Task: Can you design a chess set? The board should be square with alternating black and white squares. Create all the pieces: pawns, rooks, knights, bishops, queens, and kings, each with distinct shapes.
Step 477:
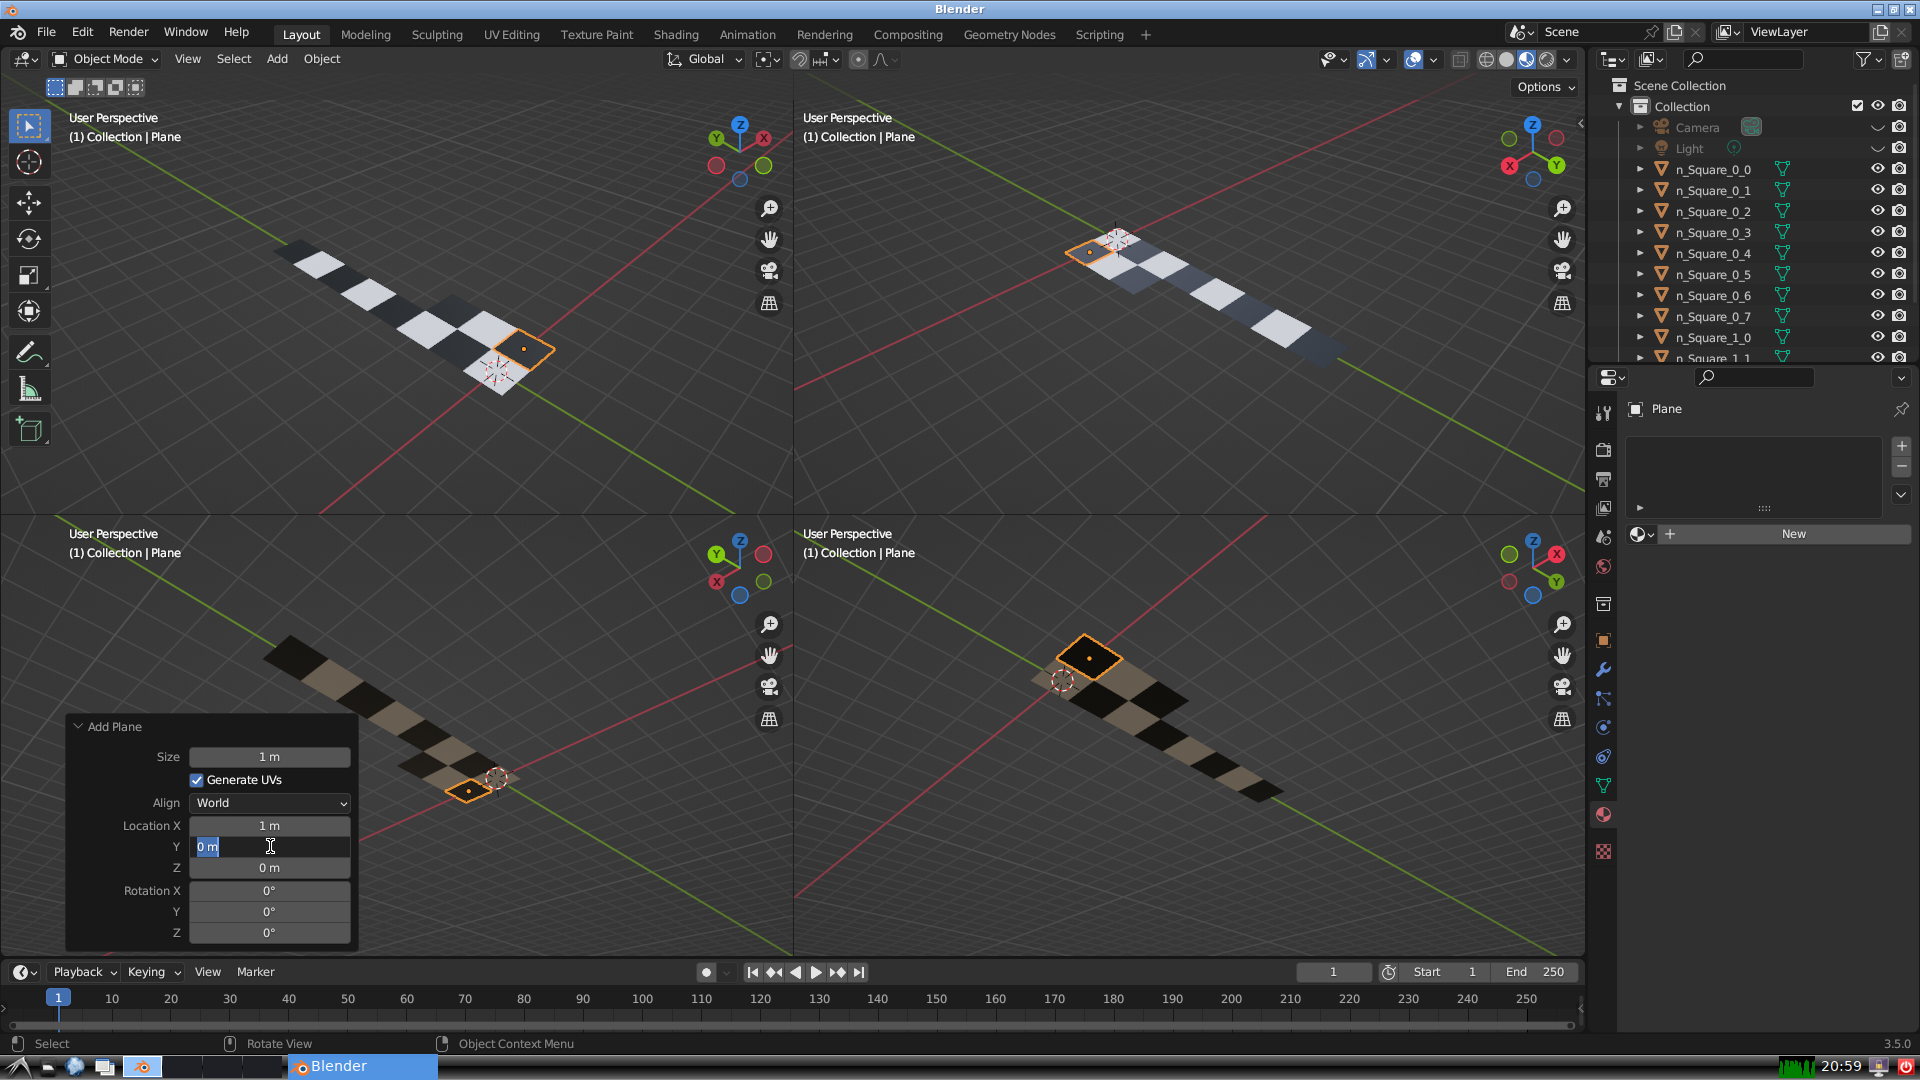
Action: input_text: 3.0